Question: it is such that I have not shown title and keywords and description,
but if I print my php code away so it works just fine but if I add php'en it does not work in some manner.
I have 3 posts in the database.
here click im to it site;
'''
<?php
$sql =
"
SELECT fms_forum.id, fms_forum.title, fms_forum.url, fms_bruger.fornavn, fms_bruger.efternavn, fms_bruger.profilbillede
FROM fms_forum
INNER JOIN fms_bruger
ON fms_forum.brugerid=fms_bruger.id
";
if ($stmt = $this->mysqli->prepare($sql)) {
$stmt->execute();
$stmt->bind_result($id, $title, $url, $fornavn, $efternavn, $profilbillede);
while ($stmt->fetch()) {
?>
<tr class="postbox">
<td><a href="/forum/<?php echo $id;?>/<?php echo $url;?>/"><?php echo $title;?></a></td>
</tr>
<?php
}
$stmt->close();
}
?>
'''
.htaccess
'''
RewriteRule ^forum/([0-9]+)/([^/.]*)/?$ /forum-s.php?id=$1&url=$2 [L]
'''
it title on my site;
'''
if ($stmt = $this->mysqli->prepare('SELECT title, info FROM fms_forum WHERE url = ?'))
{
$stmt->bind_param('s', $url);
$url = $_get["url"];
$stmt->execute();
$stmt->bind_result($title, $info);
while ($stmt->fetch()) {
?>
<title><?php echo $title;?></title>
<meta name="description" content="hey">
<meta name="keywords" content="hey">
<?php
}
$stmt->close();
} else {
echo 'Der opstod en fejl i erklaeringen: ' . $this->mysqli->error;
}
'''

Here you can see how the title appears with the code,
if I udkommentar php code and just write something for so it works just fine.
But what I need to get to the ID of the post that is,
its here from my database;
'''
CREATE TABLE IF NOT EXISTS 'fms_forum' (
'id' int(11) NOT NULL AUTO_INCREMENT,
'title' varchar(70) NOT NULL,
'url' varchar(350) NOT NULL,
'info' varchar(156) NOT NULL,
'indhold' longtext NOT NULL,
'brugerid' int(11) NOT NULL,
PRIMARY KEY ('id')
) ENGINE=InnoDB DEFAULT CHARSET=latin1 AUTO_INCREMENT=4 ;
--
-- Data dump for tabellen 'fms_forum'
--
INSERT INTO 'fms_forum' ('id', 'title', 'url', 'info', 'indhold', 'brugerid') VALUES
(1, 'Velkommen til tasakker - Sjaelland', 'velkommentiltraenigsmakkersjaelland', 'Velkommen til tasakker - Sjaelland, Du har mulighed fa at find en makker i dit omrade.', '<p><span style="font-family: Arial, ''Times New Roman''; font-size: medium;">P&aring; Tr&aelig;ningsmakker &ndash; sj&aelig;lland har du mulighed for at finde en makker i dit omr&aring;de, som tr&aelig;ner med samme m&aring;l og samme antal ugentlige tr&aelig;ninger</span></p>', 1),
(2, 'Velkommen til trasakker - Sjaelland', 'velkommen-til-traenigsmakker---sjaelland', 'Velkommen til trasmakker - Sjaelland, Du har mulighed fa at find en makker i dit omrade.', '<p>hjheryre yrey</p>', 1),
(3, 'Velkommen til trasmakker - Sjaelland', 'velkommentiltraenigsmakkersjaelland', 'herherh', '<p>reh rehre hre reh</p>', 1);
'''
I HAVE COMPLETE ITS NOW::
'''
if ($stmt = $this->mysqli->prepare('SELECT title, info FROM fms_forum WHERE fms_forum.id = ?')) {
$stmt->bind_param('s',$id);
$id = $_GET["id"];
$stmt->execute();
$stmt->bind_result($title, $info);
while ($stmt->fetch()) {
?>
<title><?php echo $title;?></title>
<meta name="description" content="hey">
<meta name="keywords" content="hey">
<?php
}
$stmt->close();
} else {
echo 'Der opstod en fejl i erklaeringen: ' . $this->mysqli->error;
}
'''
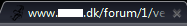
Answer: If you really doing on that way change
'''
$stmt->bind_param('s',$id);
$id = $_GET["id"];
to
$id = $_GET["id"];
$stmt->bind_param('s',$id);
'''